Field crop: maize
Growth stage: 2
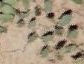
Species: convolvulus